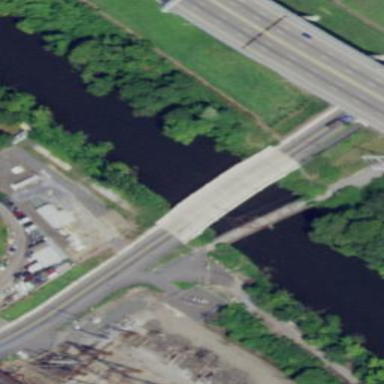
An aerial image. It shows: Man-made bridge.